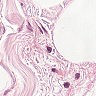
Metastatic tissue present: no